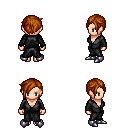
a pixel art fantasy rpg character, female body template, human, light skin, gray robe, white pants, brunette pixie cut hairstyle, metal boots, four views (front, back, left, right), 2x2 character sprite sheet, small pixel art, hard edges, no anti-aliasing